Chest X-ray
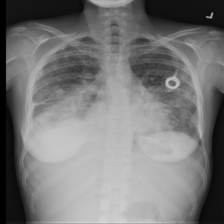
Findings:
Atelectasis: negative
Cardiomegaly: negative
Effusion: negative
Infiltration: negative
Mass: negative
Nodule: negative
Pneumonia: negative
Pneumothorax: negative
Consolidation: negative
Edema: negative
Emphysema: negative
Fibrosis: negative
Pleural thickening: negative
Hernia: negative